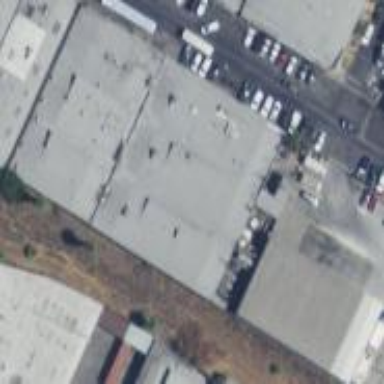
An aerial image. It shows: Factory building.